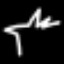
Label: palm tree